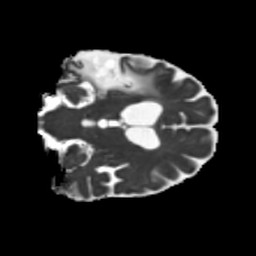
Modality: MD
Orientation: coronal
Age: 71
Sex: male
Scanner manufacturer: siemens
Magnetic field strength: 3 T
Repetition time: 5.25 s
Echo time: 0.08 s